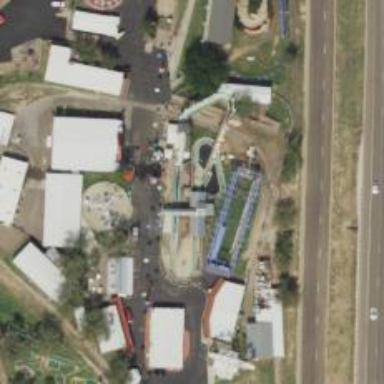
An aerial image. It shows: Water slide attraction.